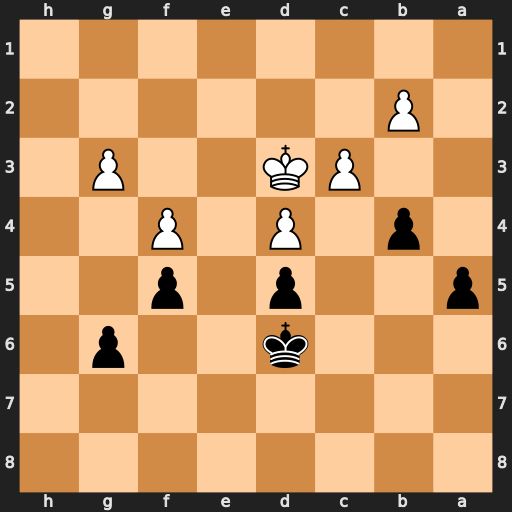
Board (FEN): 8/8/3k2p1/p2p1p2/1p1P1P2/2PK2P1/1P6/8
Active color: b
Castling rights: -
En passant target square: -
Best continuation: bxc3 Kxc3 Kc6 Kb3 Kb5 Ka3 Kc4 Ka4 Kxd4